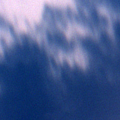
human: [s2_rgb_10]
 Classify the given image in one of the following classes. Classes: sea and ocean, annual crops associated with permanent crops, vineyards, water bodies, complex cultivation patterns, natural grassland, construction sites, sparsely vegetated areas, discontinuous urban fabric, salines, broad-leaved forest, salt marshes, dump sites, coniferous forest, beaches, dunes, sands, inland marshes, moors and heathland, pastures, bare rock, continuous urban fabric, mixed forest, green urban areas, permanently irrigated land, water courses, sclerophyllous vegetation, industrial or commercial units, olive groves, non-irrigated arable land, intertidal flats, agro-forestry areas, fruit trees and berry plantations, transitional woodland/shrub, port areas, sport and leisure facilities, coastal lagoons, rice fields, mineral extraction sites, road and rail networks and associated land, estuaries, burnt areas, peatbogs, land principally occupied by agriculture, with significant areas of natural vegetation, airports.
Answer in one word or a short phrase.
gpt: water bodies